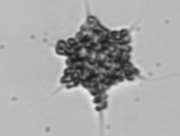
Label: Dictyocha